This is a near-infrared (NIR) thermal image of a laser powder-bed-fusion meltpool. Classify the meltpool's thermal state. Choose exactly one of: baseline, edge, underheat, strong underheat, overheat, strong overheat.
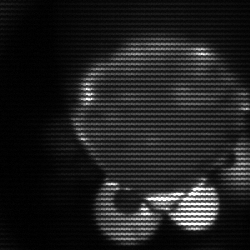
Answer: edge